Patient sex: M
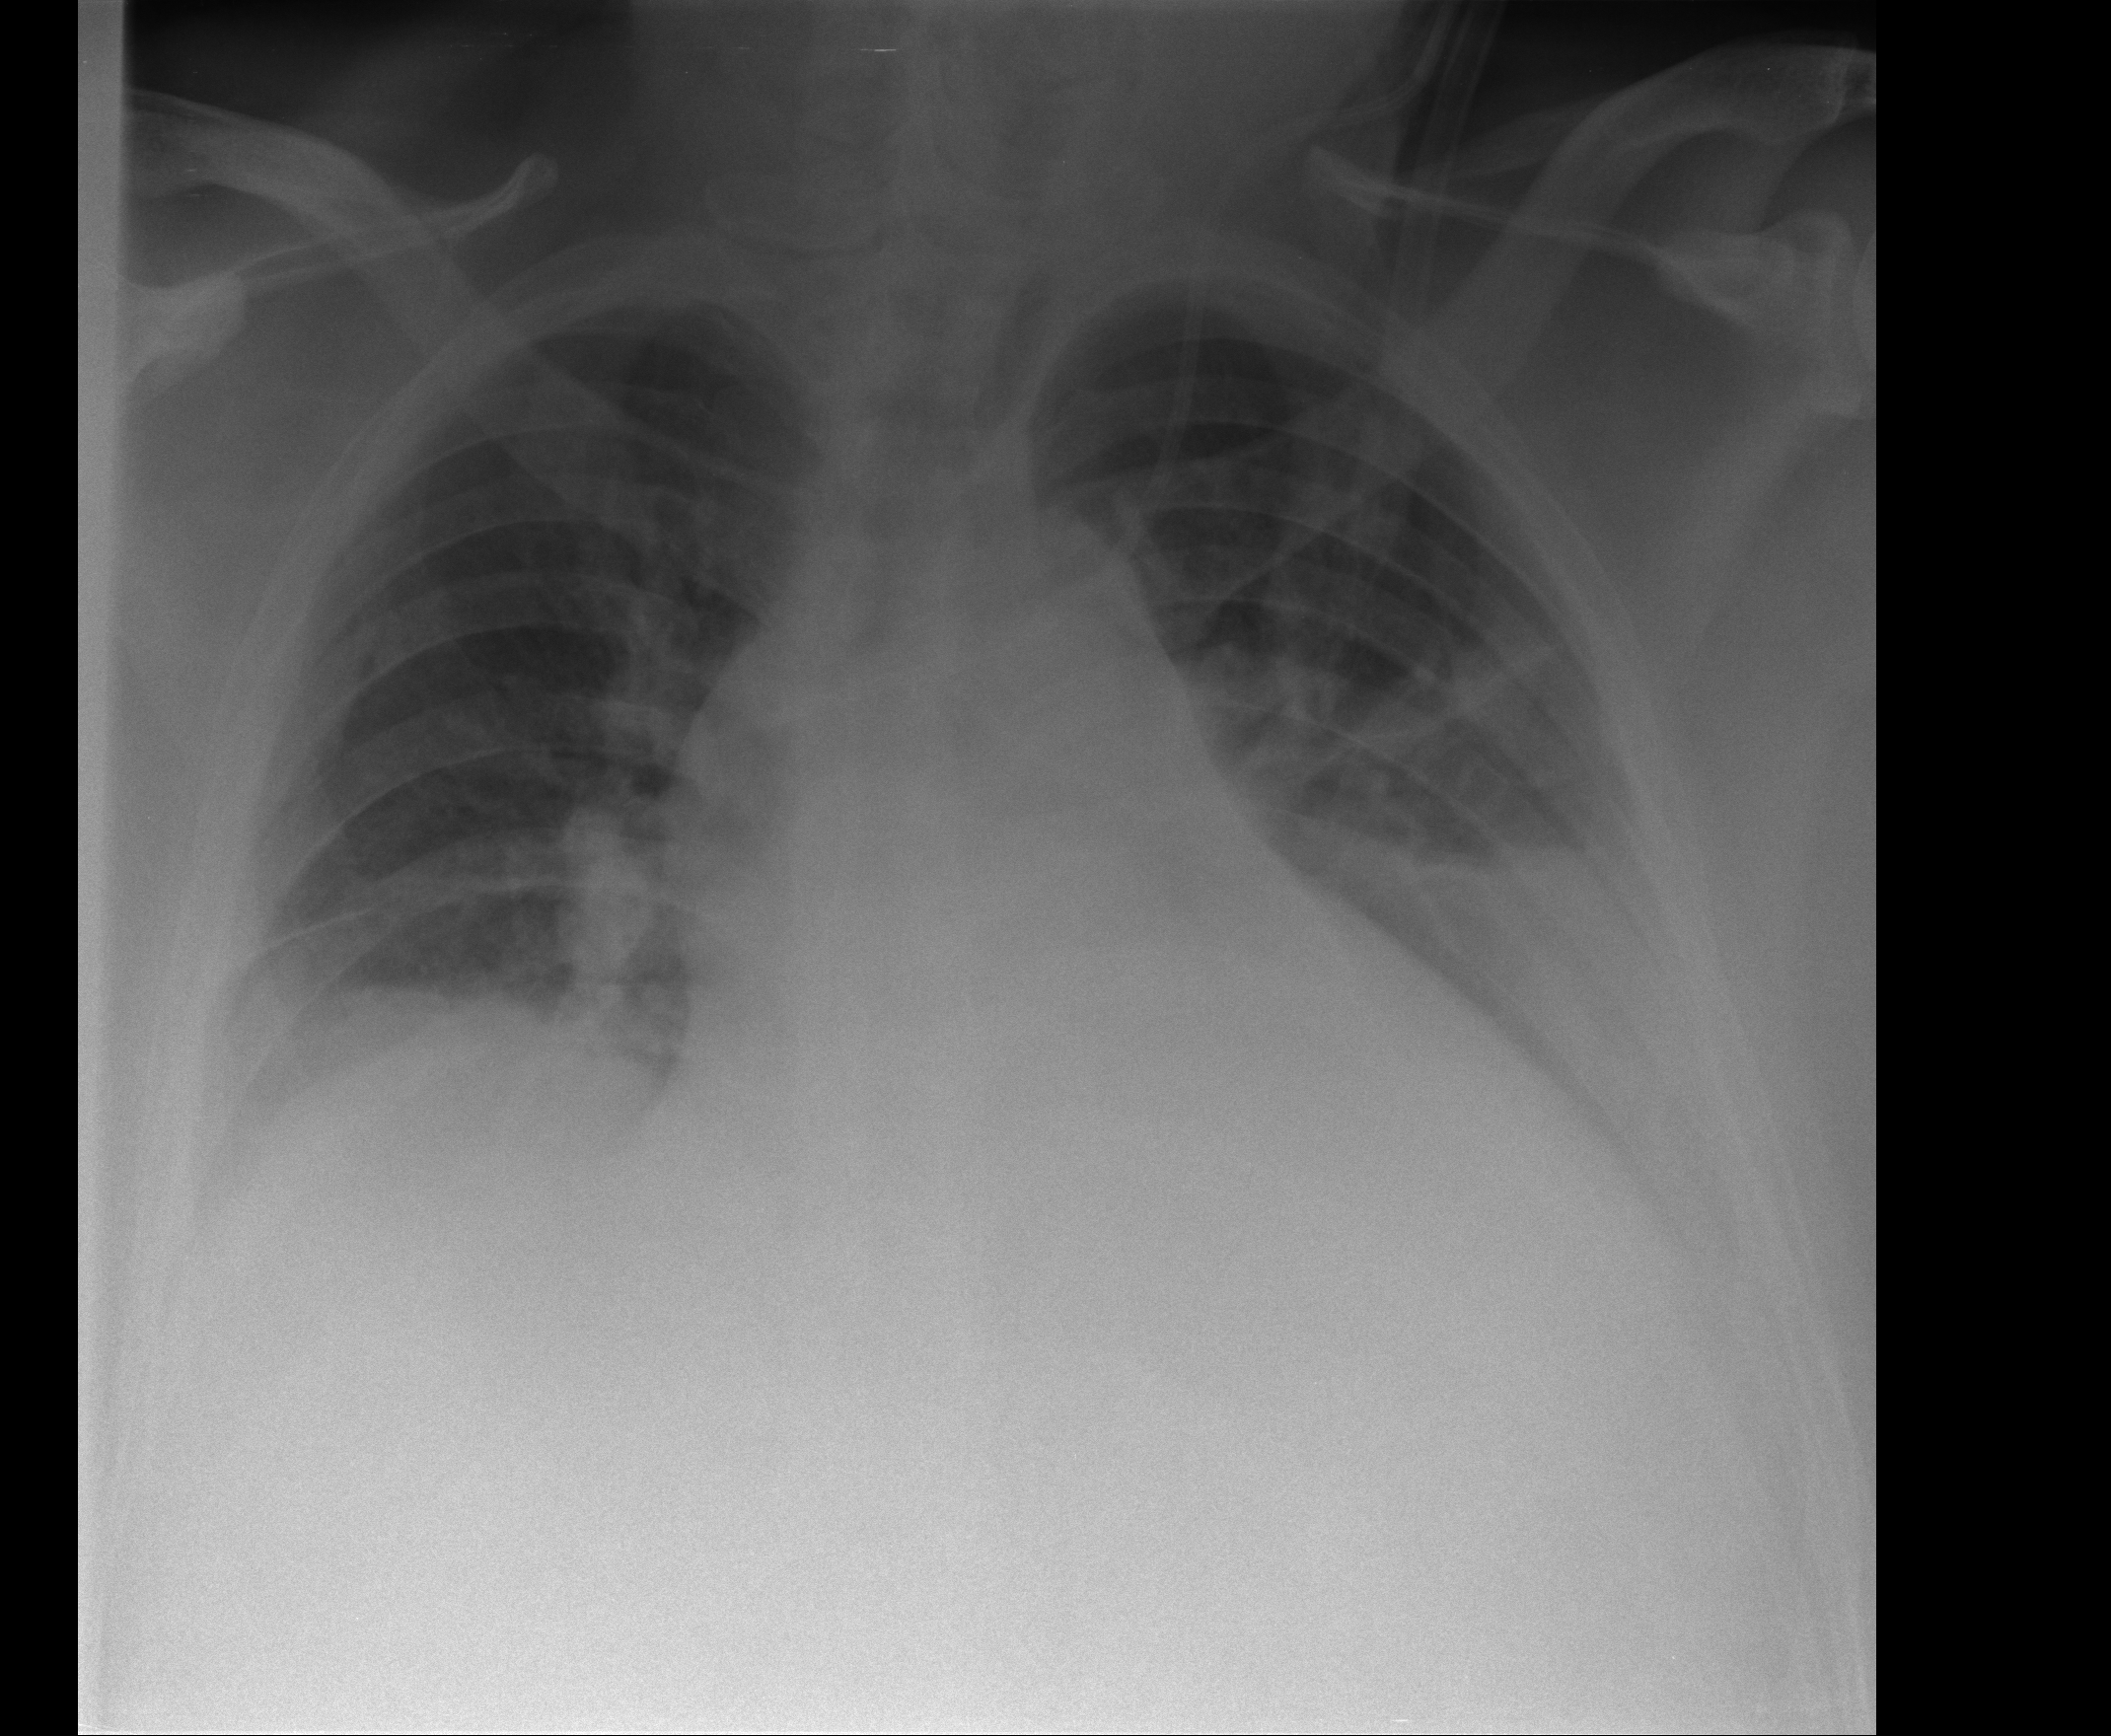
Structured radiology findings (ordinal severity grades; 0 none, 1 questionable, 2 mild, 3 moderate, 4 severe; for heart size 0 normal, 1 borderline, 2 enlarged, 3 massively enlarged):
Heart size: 2
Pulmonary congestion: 2
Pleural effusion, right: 2
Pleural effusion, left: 2
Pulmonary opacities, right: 0
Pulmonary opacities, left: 2
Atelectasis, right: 2
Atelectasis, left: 3